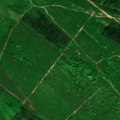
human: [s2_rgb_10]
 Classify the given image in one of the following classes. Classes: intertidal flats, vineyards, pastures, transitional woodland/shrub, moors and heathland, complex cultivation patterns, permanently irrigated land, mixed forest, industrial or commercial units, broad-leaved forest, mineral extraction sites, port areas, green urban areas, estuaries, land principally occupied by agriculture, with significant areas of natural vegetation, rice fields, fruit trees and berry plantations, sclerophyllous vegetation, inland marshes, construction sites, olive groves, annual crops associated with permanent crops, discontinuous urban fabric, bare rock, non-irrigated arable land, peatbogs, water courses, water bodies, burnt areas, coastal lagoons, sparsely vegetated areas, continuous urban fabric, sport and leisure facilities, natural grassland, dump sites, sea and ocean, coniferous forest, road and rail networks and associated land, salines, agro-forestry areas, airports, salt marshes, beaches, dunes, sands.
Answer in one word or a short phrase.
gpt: broad-leaved forest, coniferous forest, natural grassland